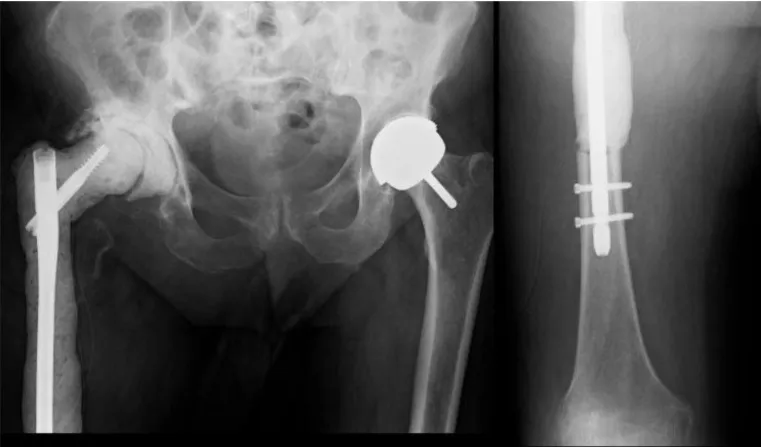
Postoperative X-rays showing the temporary antibiotic spacer construct. Note the antibiotic cement does not surround the nail within the bone, as opposed to a pre-constructed antibiotic nail.
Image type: radiology (x_ray)